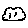
Label: cloud